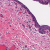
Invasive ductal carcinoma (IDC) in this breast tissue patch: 0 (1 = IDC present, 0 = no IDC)